This is a demodulated (Hilbert-envelope) spectrum computed from a bearing vibration snapshot; the dashed markers indicate where each bearing fault type would appear (BPFO, BPFI, BSF, FTF). What is the most likely bearing condition (normal, inner_race, outer_race, ball)?
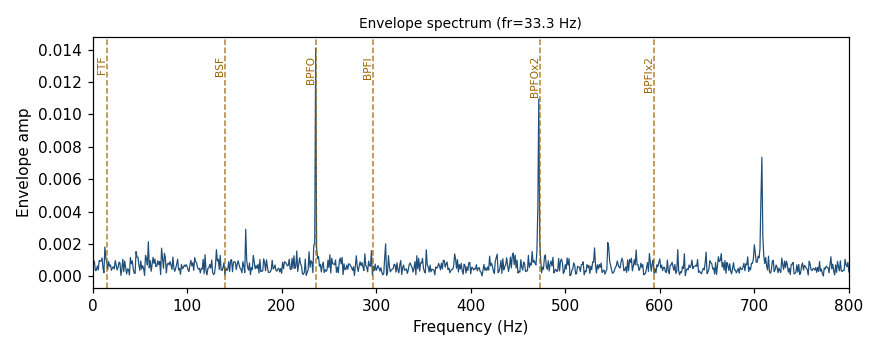
Answer: outer_race